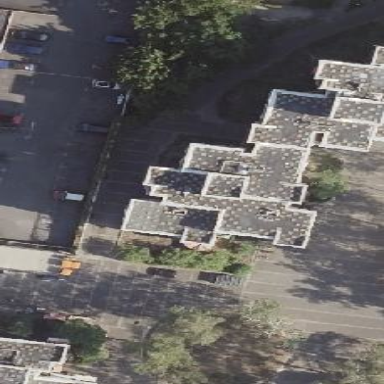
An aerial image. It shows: Building with flat roof made of tar paper.